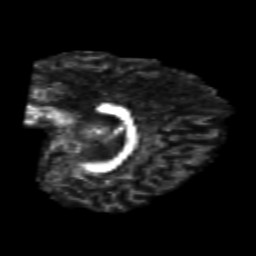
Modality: FA
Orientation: sagittal
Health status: healthy
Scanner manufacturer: philips
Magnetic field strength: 3 T
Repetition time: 6.964 s
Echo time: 0.092 s